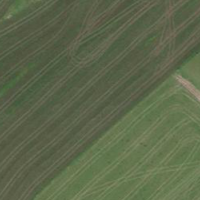
EUNIS habitat code: 24
Species observed at this site:
Alopecurus pratensis